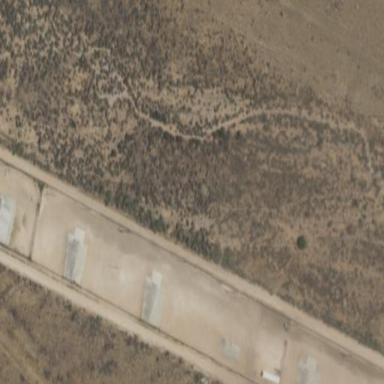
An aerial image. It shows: Military area enclosed by fence.